Question: What is the value of the measurement in the image?
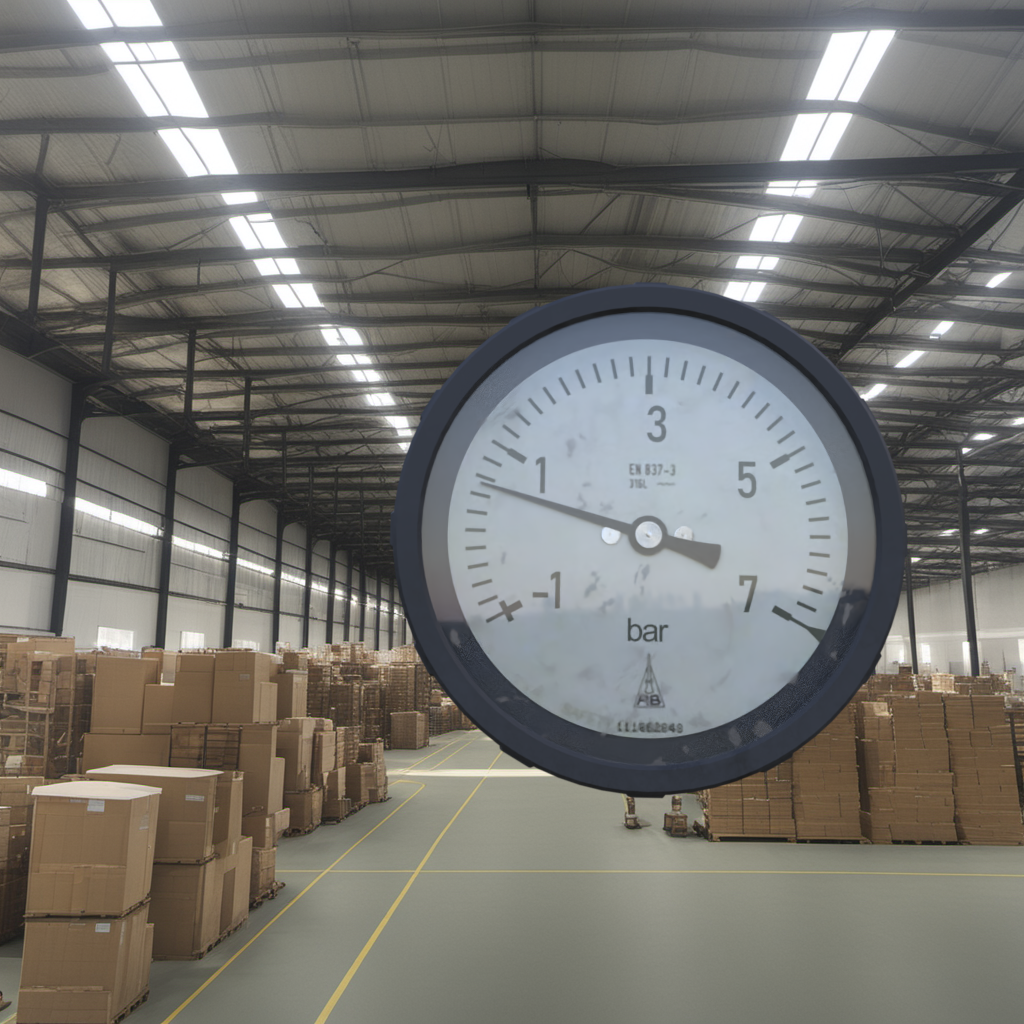
Answer: The result is 0.56
Question: What is the range of this measurement?
Answer: The range is from -1 to 7
Question: What is the minimum and maximum value of the measurement shown in the image?
Answer: The minimum value is -1 and the maximum value is 7